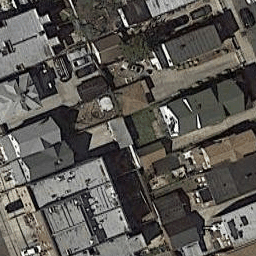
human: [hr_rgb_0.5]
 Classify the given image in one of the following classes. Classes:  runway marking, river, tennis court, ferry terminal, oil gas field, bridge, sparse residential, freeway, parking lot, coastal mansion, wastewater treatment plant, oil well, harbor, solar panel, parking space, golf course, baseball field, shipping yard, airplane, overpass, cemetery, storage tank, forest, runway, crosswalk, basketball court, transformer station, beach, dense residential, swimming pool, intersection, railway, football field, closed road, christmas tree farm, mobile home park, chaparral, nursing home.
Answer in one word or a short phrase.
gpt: dense residential